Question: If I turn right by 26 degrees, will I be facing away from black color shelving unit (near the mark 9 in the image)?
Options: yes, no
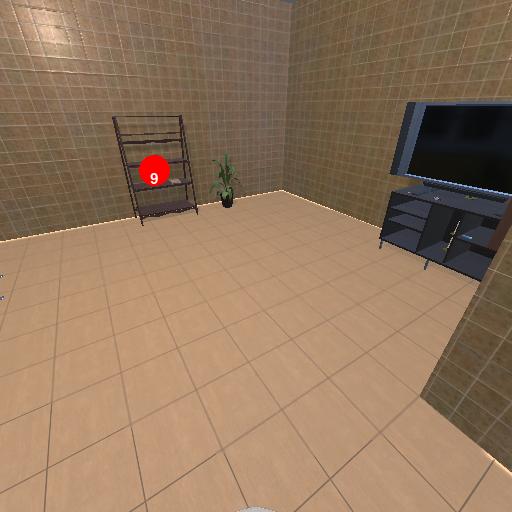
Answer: yes